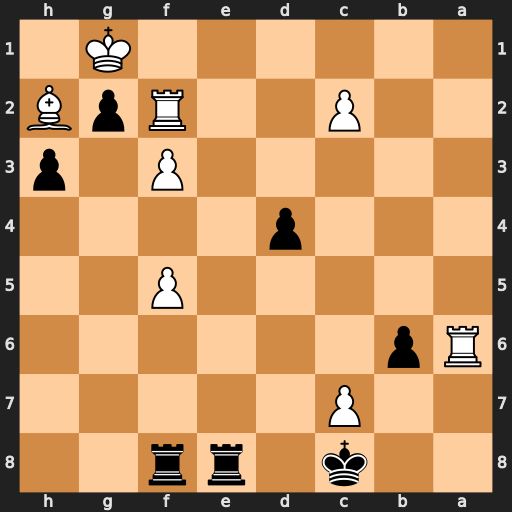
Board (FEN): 2k1rr2/2P5/Rp6/5P2/3p4/5P1p/2P2RpB/6K1
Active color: b
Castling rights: -
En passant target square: -
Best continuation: Re1+ Rf1 Rxf1#